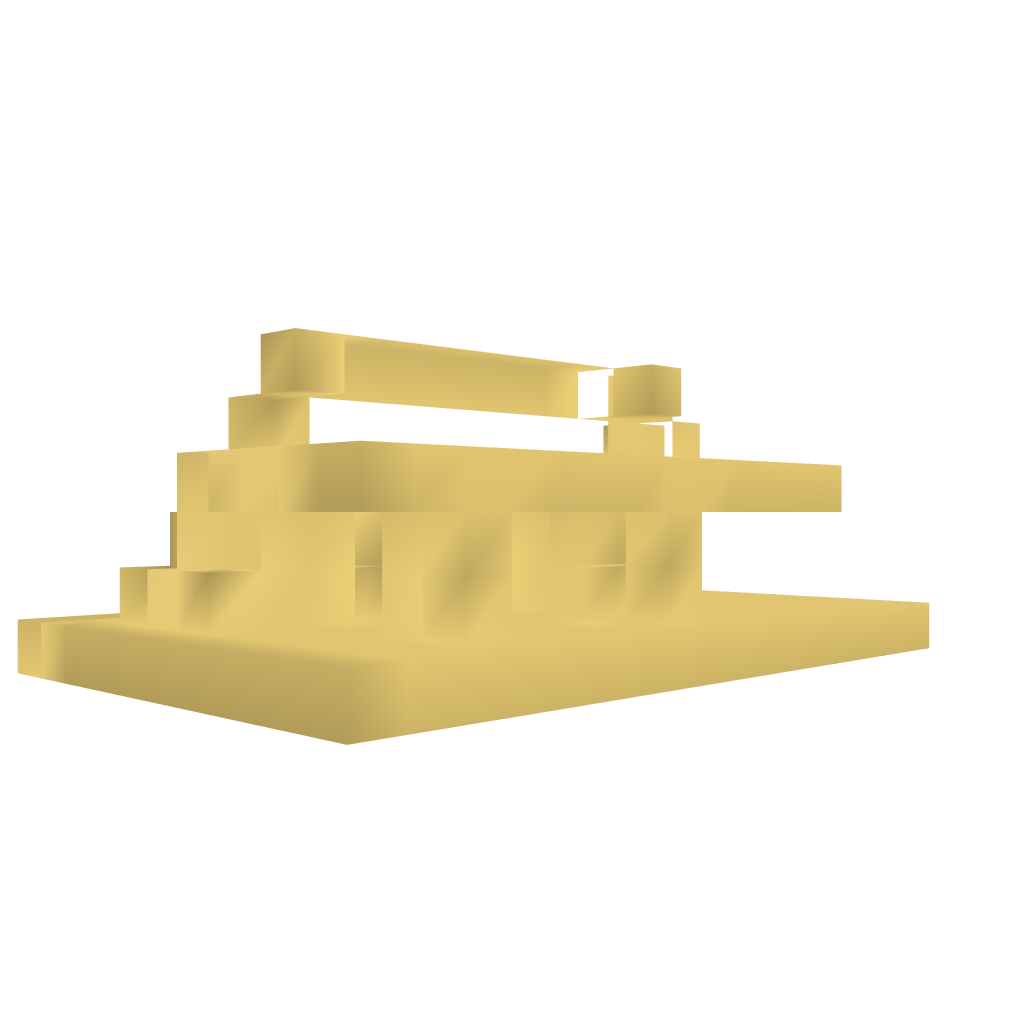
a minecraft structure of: Double 2*2 Jeb's door bad low quality